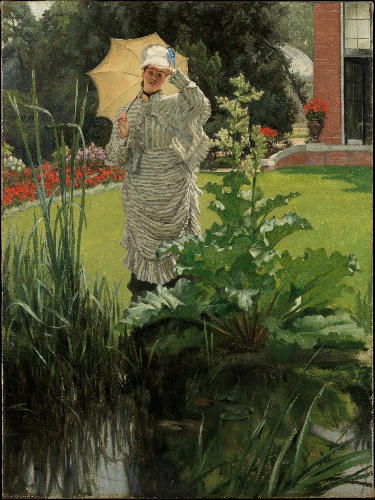
Title: Spring Morning
Artist: James Tissot
Artist bio: French, Nantes 1836–1902 Chenecey-Buillon
Date: ca. 1875
Object type: Painting
Classification: Paintings
Medium: Oil on canvas
Dimensions: 22 x 16 3/4 in. (55.9 x 42.5 cm)
Department: European Paintings
Credit line: Gift of Mrs. Charles Wrightsman, 2009
Accession year: 2009
Repository: Metropolitan Museum of Art, New York, NY
Tags: Gardens|Women|Parasols